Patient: sex F, age 65
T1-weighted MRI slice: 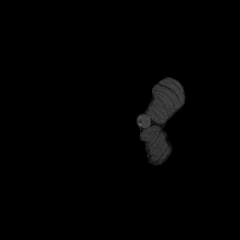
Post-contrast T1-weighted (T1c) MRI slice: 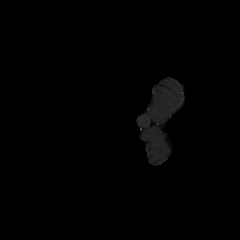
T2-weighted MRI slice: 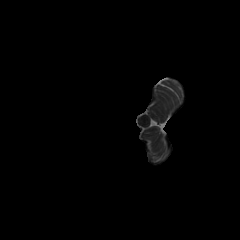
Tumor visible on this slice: no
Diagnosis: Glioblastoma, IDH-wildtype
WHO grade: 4